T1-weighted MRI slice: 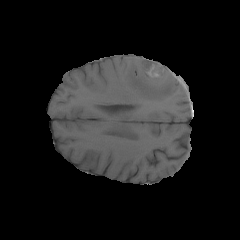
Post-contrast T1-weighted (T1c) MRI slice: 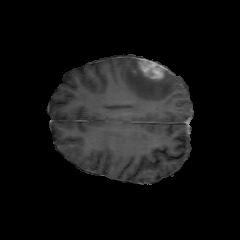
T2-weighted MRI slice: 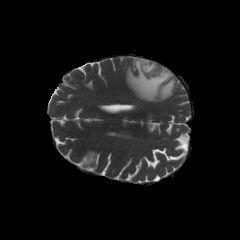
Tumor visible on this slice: yes